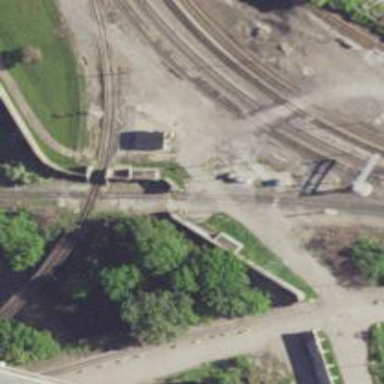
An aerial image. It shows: Railway junction.